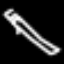
Label: pencil